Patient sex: M
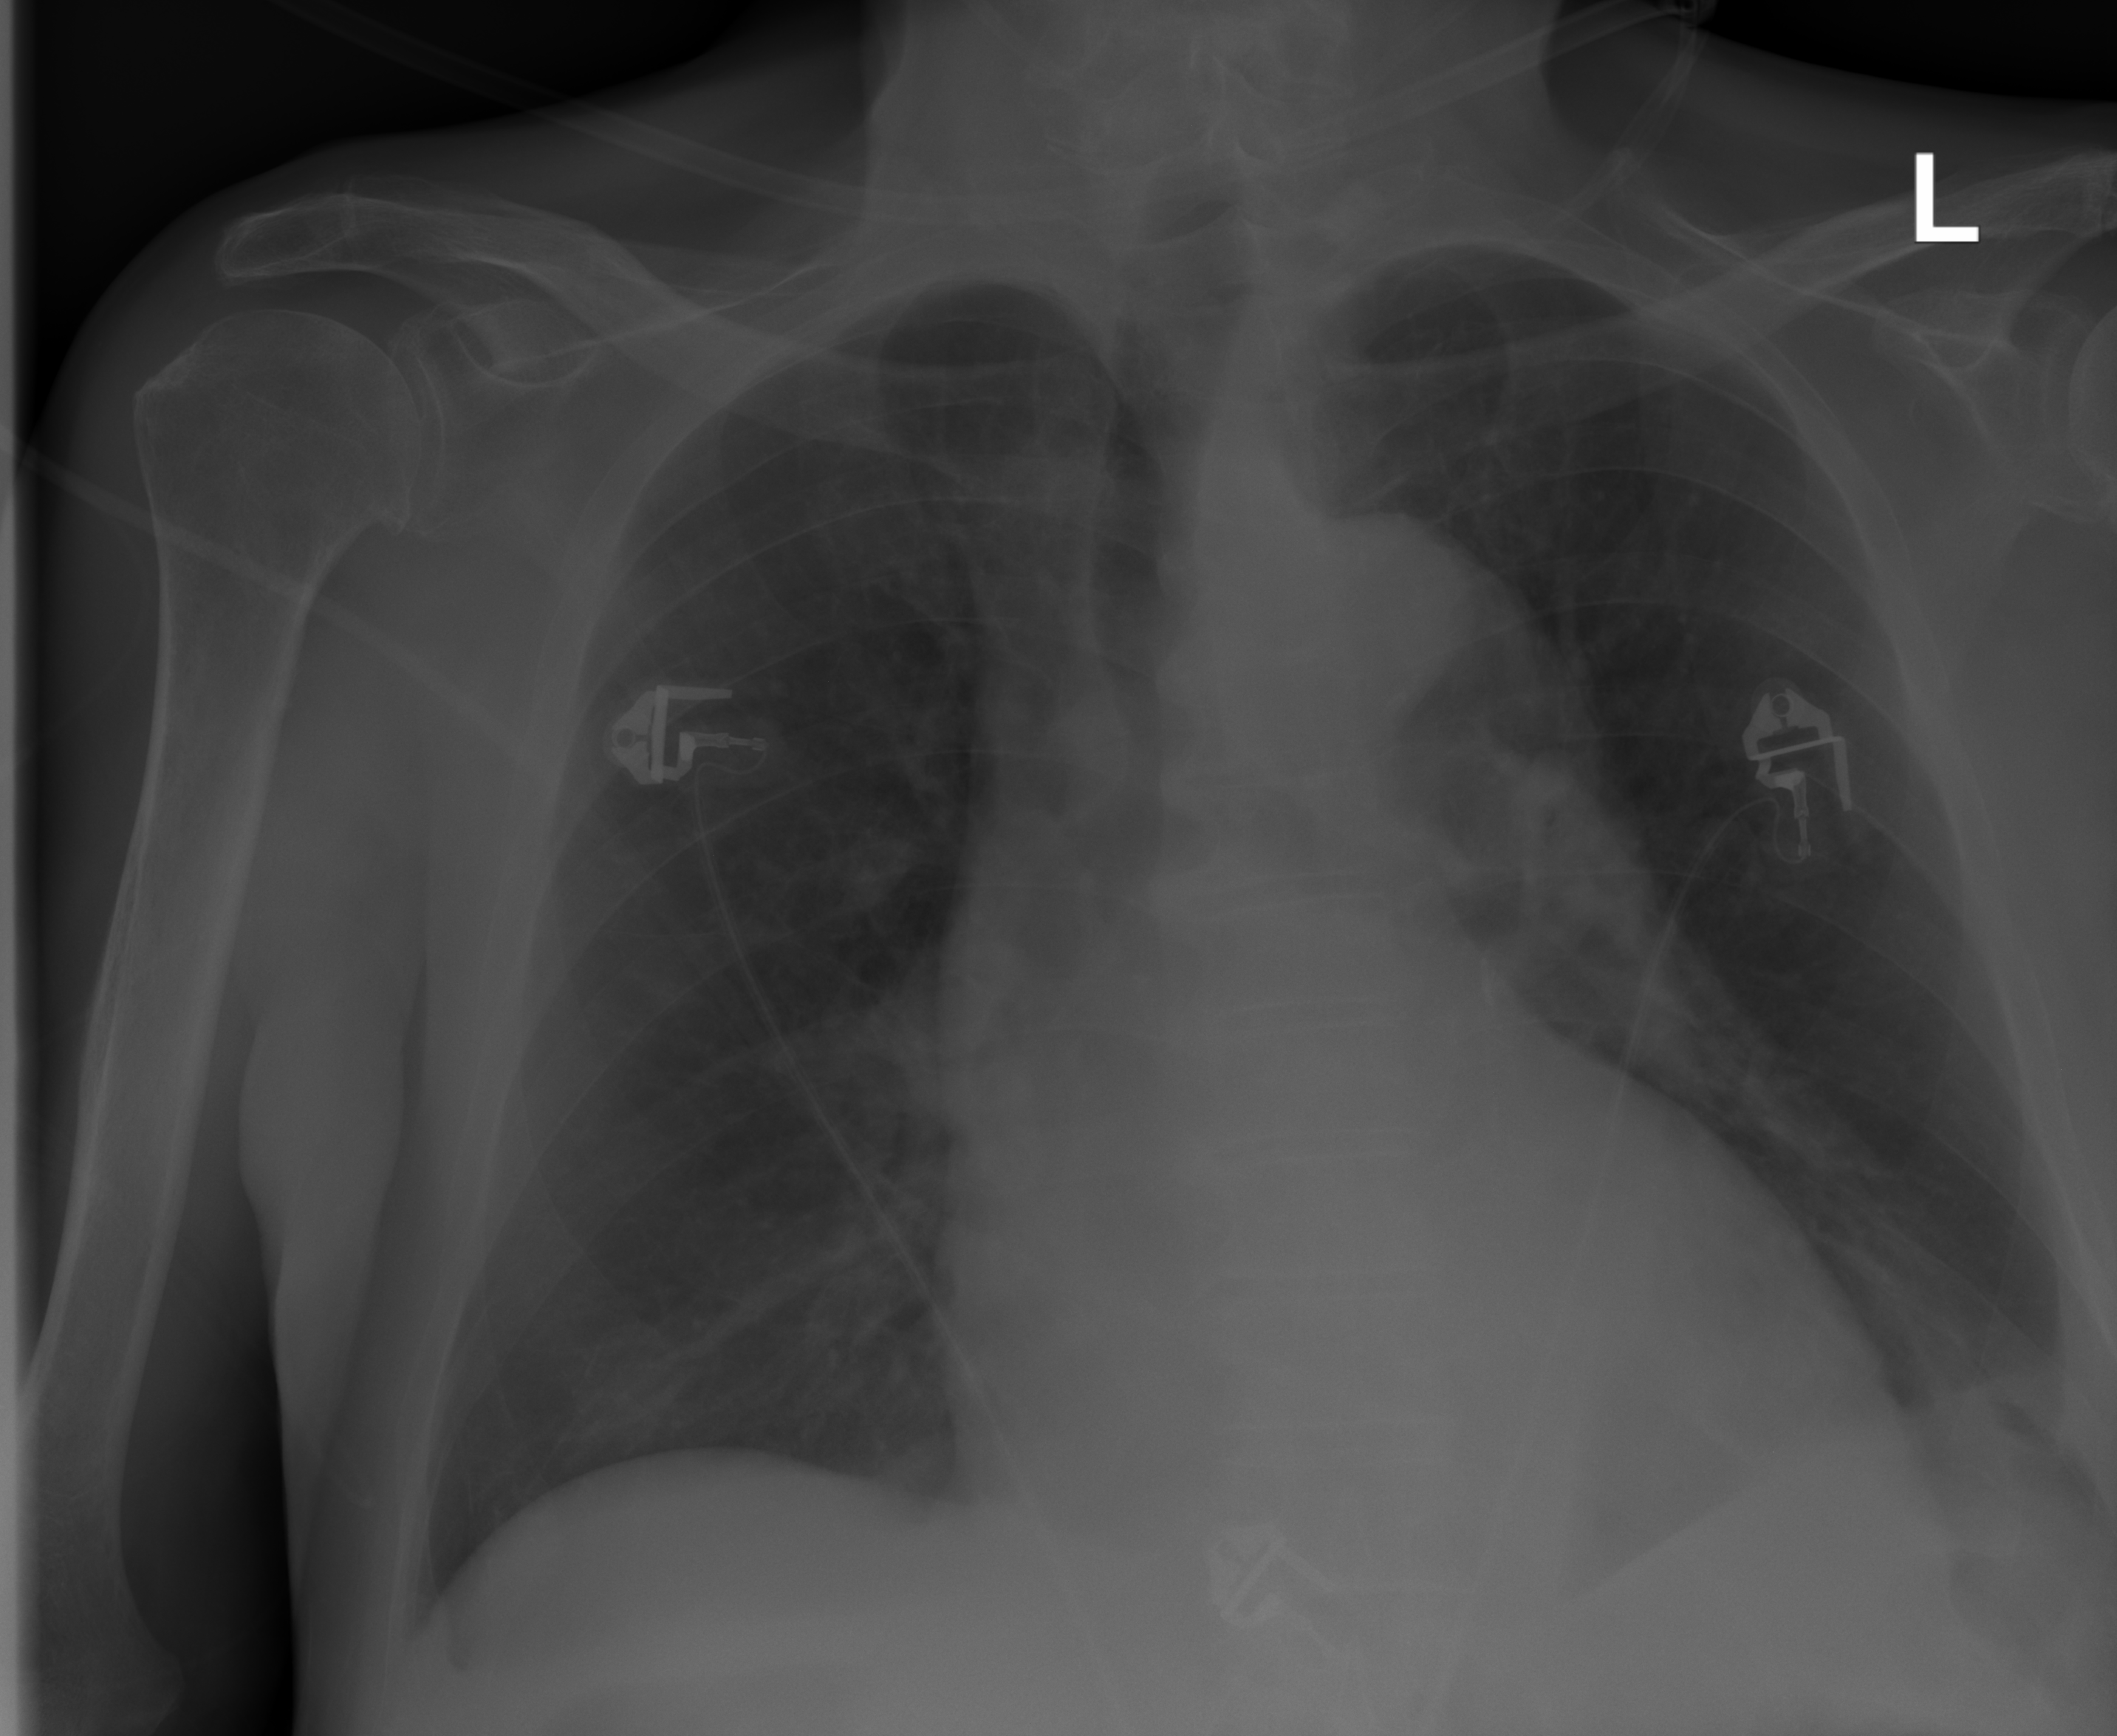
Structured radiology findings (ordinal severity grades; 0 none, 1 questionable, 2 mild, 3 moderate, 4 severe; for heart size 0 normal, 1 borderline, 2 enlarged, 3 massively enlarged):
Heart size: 1
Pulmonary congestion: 1
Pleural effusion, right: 0
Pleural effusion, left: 0
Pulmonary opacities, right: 2
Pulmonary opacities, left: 0
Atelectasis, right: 0
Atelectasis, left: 0